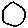
Label: circle